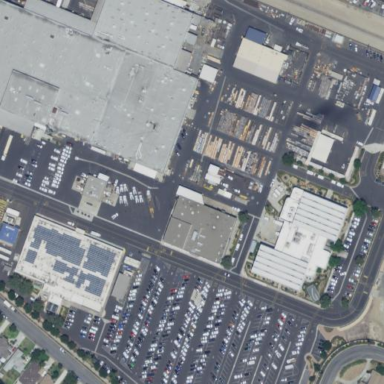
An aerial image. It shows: Utility area.